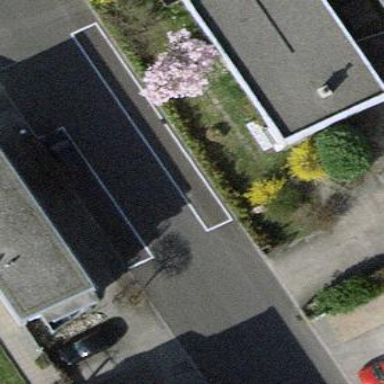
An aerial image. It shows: Street side parking area.